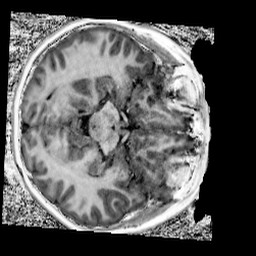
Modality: UNIT1
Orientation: axial
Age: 10
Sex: male
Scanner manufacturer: siemens
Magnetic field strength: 3 T
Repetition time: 4 s
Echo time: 0.00303 s